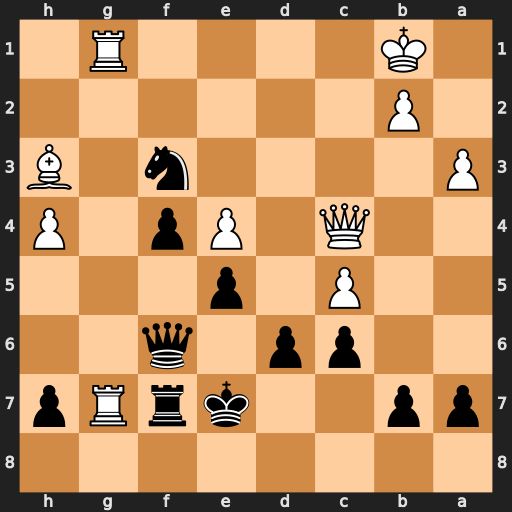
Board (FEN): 8/pp2krRp/2pp1q2/2P1p3/2Q1Pp1P/P4n1B/1P6/1K4R1
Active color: b
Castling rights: -
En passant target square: -
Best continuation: Nd2+ Ka2 Nxc4